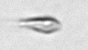
Label: Cryptophyta